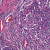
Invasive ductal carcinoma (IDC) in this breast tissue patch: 0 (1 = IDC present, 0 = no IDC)